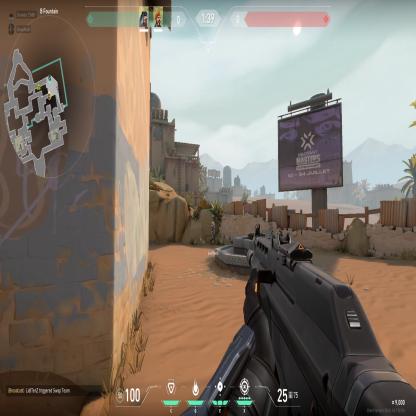
Label: teammate